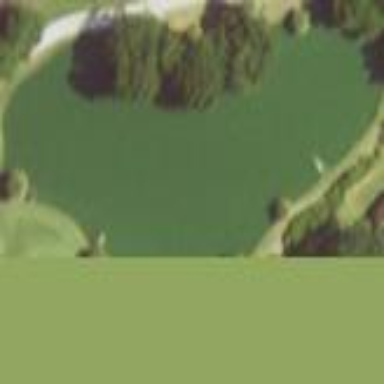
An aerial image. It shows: Picturesque scene of golf course with lateral water hazard.